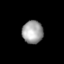
Tissue: lung
Cell type: Epithelial cells
Senescence score: 0.2194
Nuclear area (px): 470
Mean DAPI intensity: 159.515